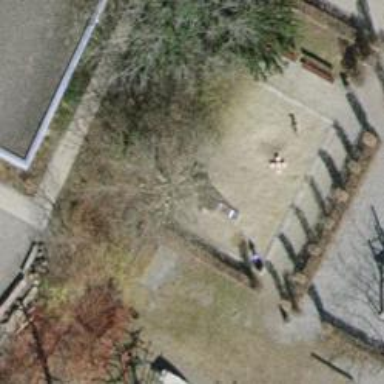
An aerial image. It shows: Springy playground.